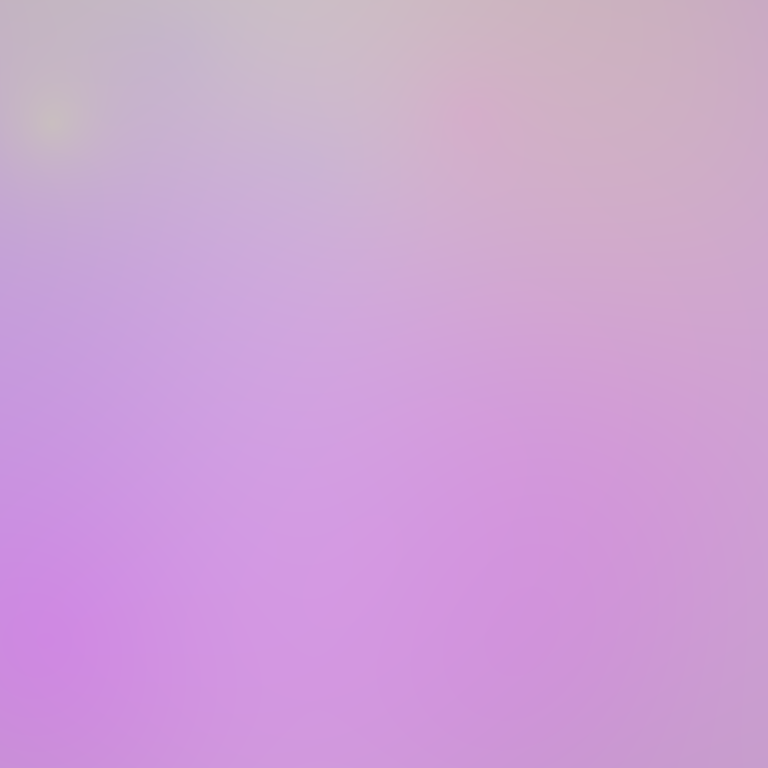
Abstract light effect, smooth gradient from soft lavender to pale pink, serene atmosphere, diffuse light, no room, no furniture, no objects.